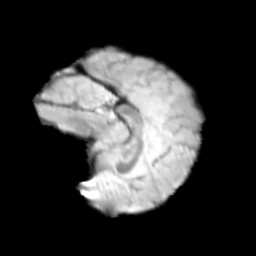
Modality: T2w
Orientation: sagittal
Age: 9
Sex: male
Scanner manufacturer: siemens
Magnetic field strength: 3 T
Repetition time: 3.8 s
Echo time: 0.07 s